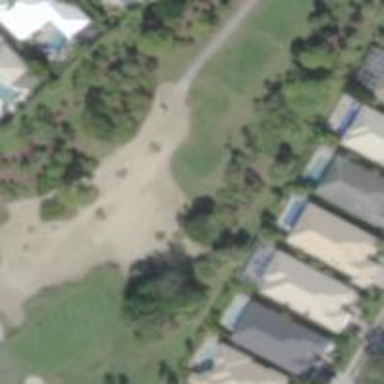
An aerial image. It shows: Sand bunker on golf course.